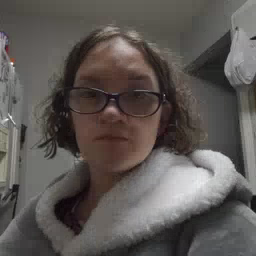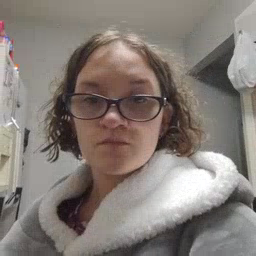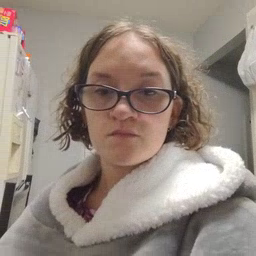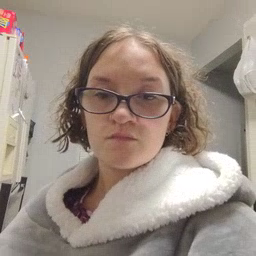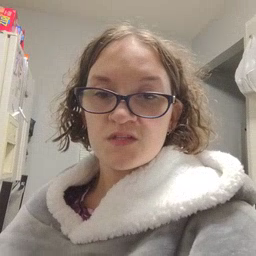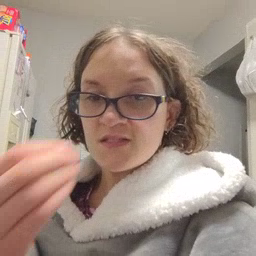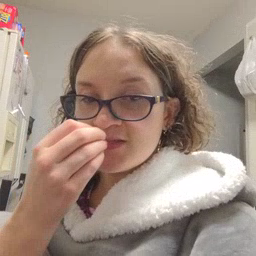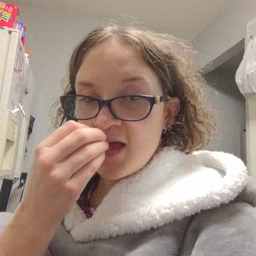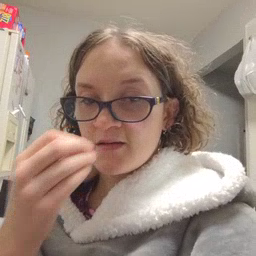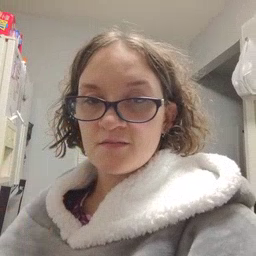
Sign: snack